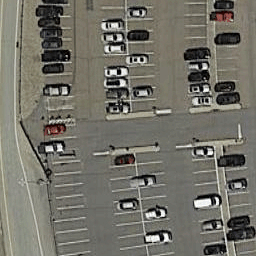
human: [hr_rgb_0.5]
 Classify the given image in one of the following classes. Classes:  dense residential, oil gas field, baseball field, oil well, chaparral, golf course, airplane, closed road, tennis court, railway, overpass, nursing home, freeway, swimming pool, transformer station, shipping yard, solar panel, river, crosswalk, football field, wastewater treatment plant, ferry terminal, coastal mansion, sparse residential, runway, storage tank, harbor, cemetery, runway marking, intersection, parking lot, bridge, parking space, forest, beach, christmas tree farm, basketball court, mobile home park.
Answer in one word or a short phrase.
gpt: parking lot